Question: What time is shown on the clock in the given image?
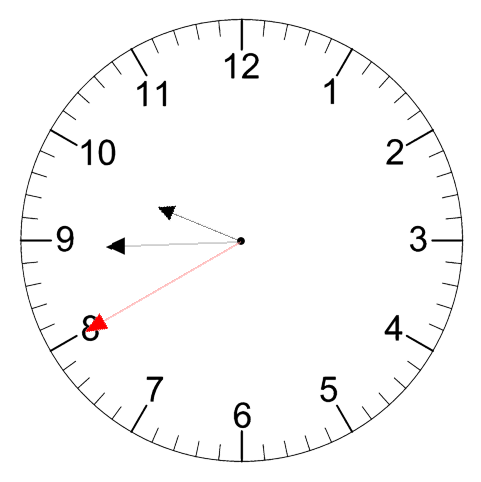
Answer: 09:44:40